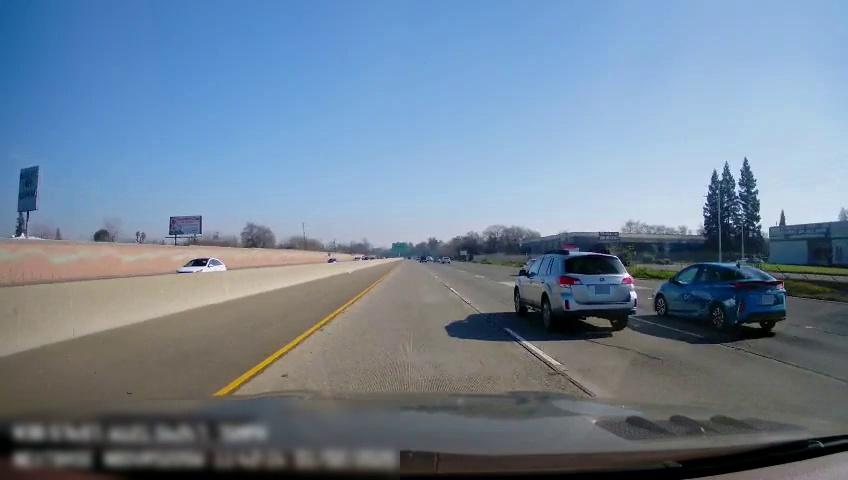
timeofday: Day
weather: Sunny
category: Drivable Space
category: Vehicles | Car
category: Vehicles | Car
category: Drivable Space
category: Vehicles | SUV
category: Vehicles | Car
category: Vehicles | Car
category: Lanes | Current Lane
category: Lanes | Current Lane
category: Lanes | Current Lane
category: Lanes | Alternate Lane
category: Traffic | Signs